Aerial crown-view tile of a tropical tree (Barro Colorado Island, Panama), acquired 20250818:
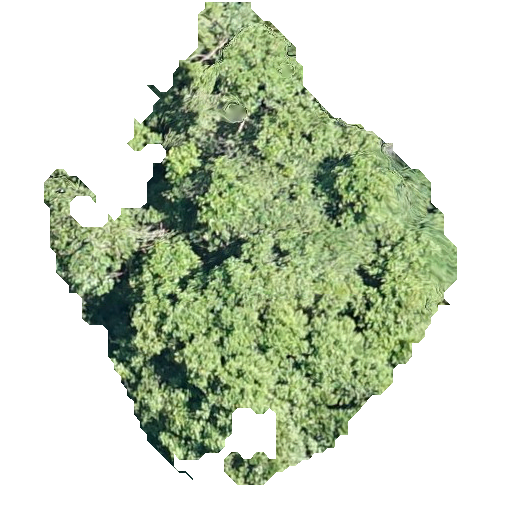
Species: Hieronyma alchorneoides
GBIF accepted scientific name: Hieronyma alchorneoides
Crown area: 160.94 m²